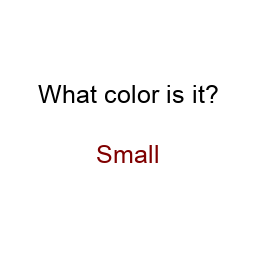
Color: maroon
Background color: white
Question text color: black